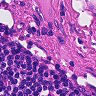
Metastatic tissue present: no